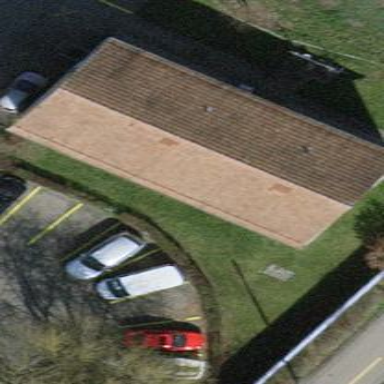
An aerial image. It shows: Gabled roof building with tile roofing. It consists of apartments.